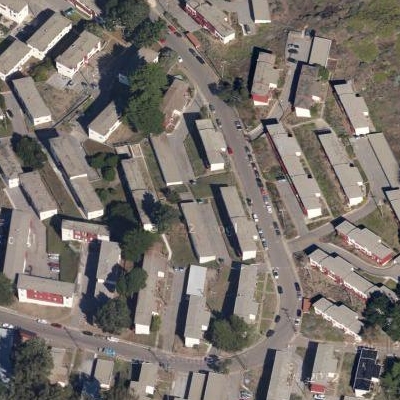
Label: Resident